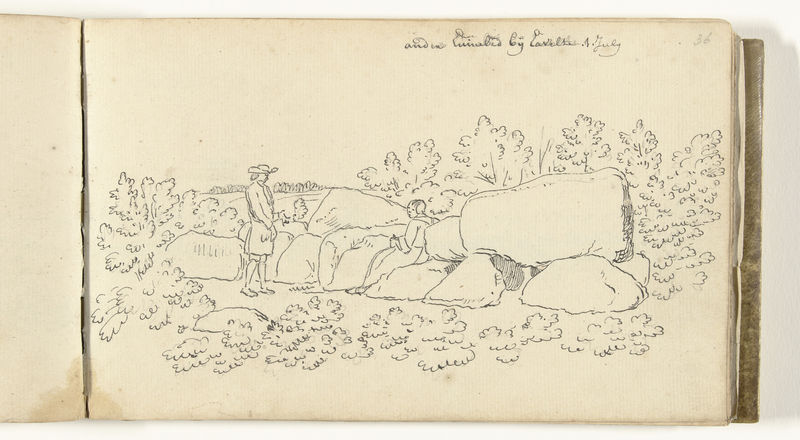
Titel: Hunebed met man en vrouw bij Havelte
Künstler: Abraham de (II) Haen
Standort: Amsterdam
Institution: Rijksmuseum
Schlagwörter: felsen, mann, schatten, bäume, landschaft, sitzen, frau, männer, skizze, zeichnung, stehen, steine, büsche, sitzend, stehend, wald, schrift, fels, rast, warten, seite, skizzenbuch, handschrift, reiseskizze, reisetagebuch, july, 1 july